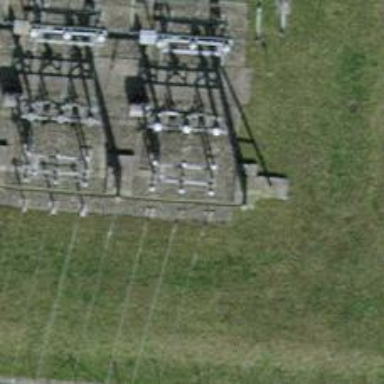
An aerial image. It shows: Insulator used in power equipment.